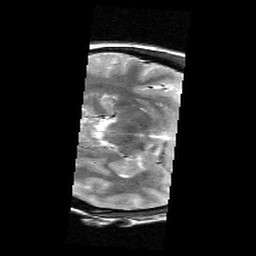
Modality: T2w
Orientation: axial
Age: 19
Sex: female
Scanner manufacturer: siemens
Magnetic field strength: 3 T
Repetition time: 6.26 s
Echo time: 0.064 s